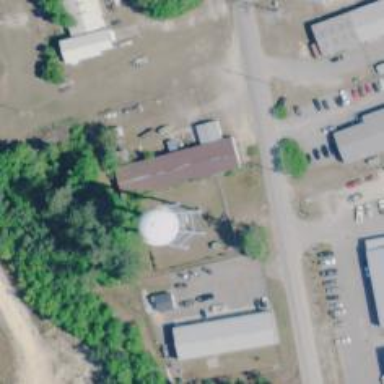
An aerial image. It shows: Water tower that is man-made.